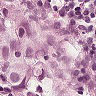
Metastatic tissue present: yes